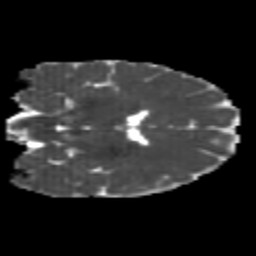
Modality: MD
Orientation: coronal
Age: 21
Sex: female
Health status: healthy
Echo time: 0.074 s